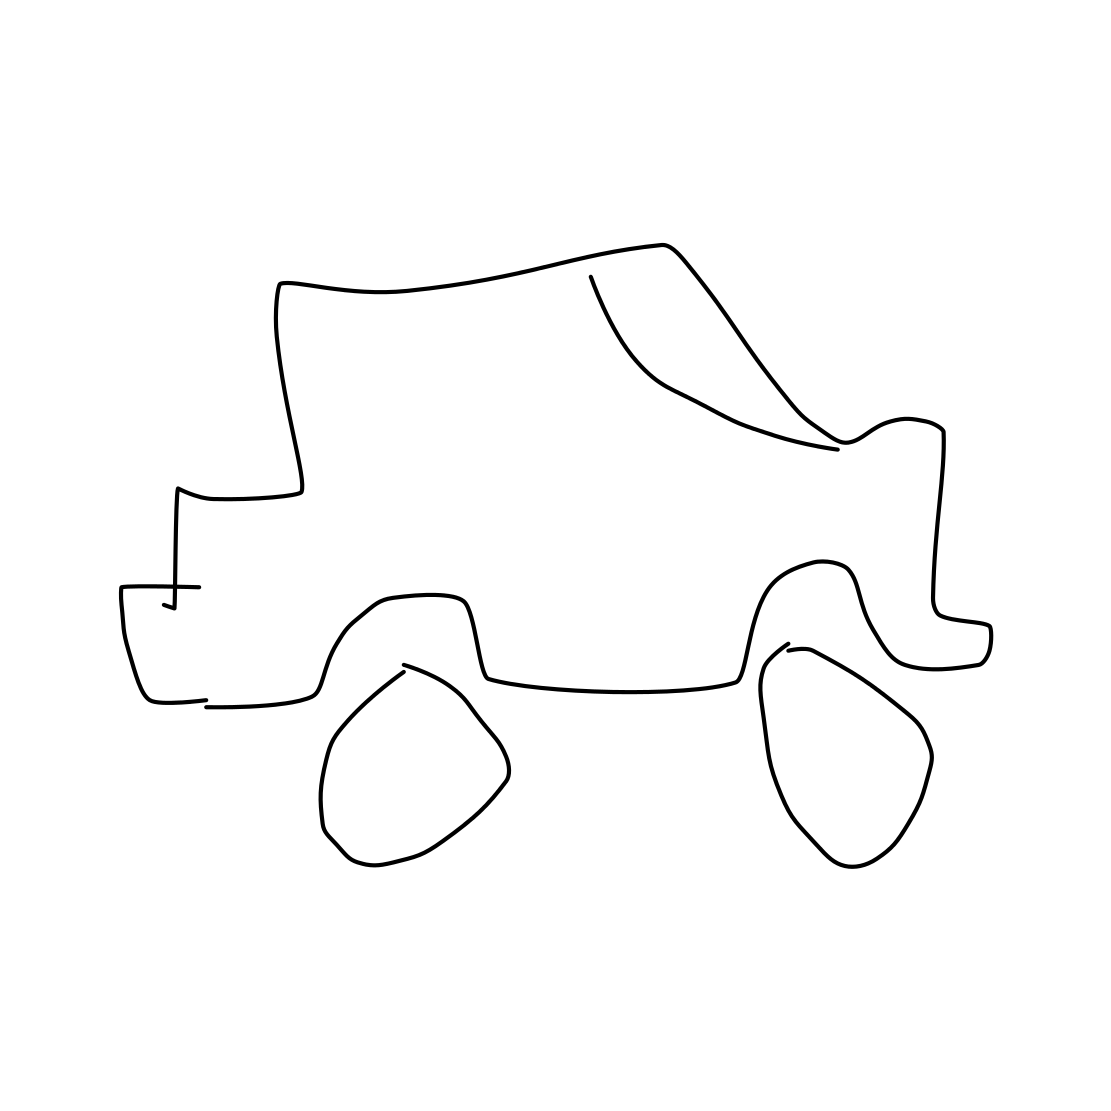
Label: car (sedan)